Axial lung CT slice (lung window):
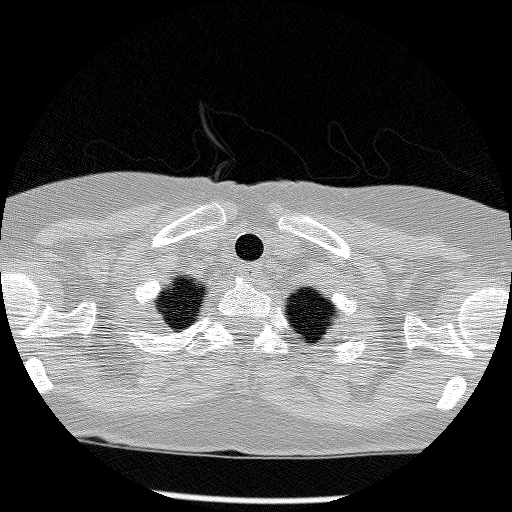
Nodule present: no